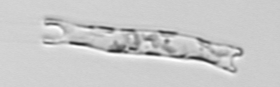
Label: Eucampia